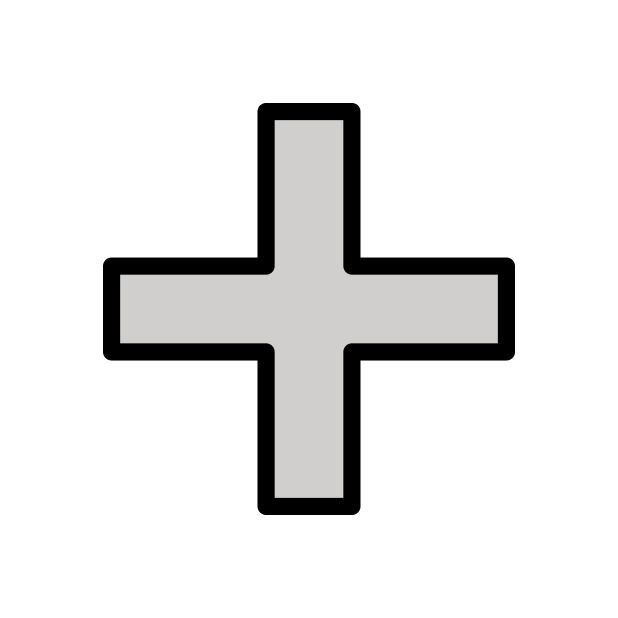
Emoji: ➕
Name: heavy plus sign
Unicode: 0x2795